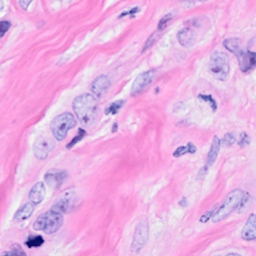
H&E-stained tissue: Breast